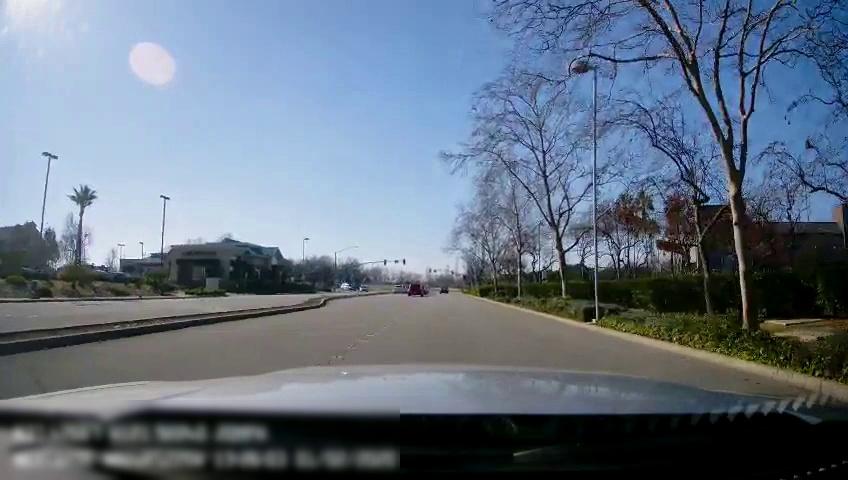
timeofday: Day
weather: Sunny
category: Drivable Space
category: Drivable Space
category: Vehicles | Car